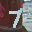
Label: 7